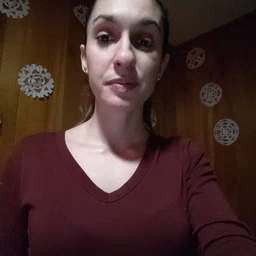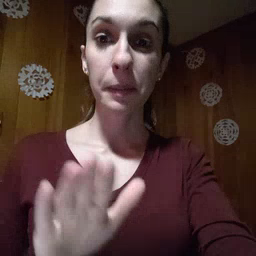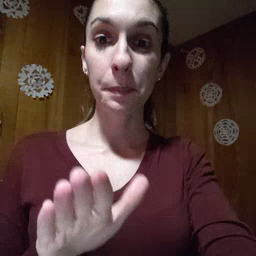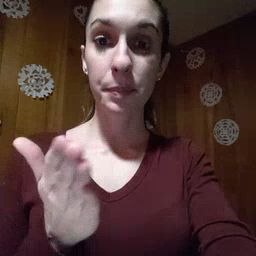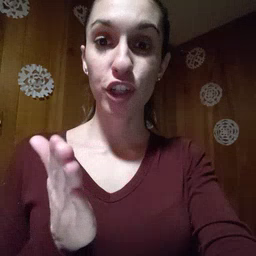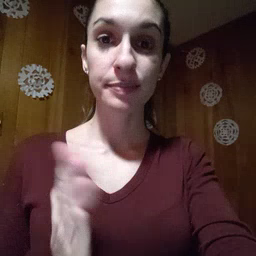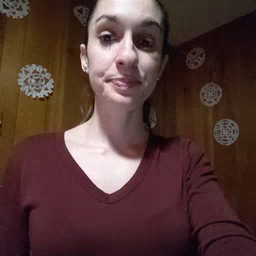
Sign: book